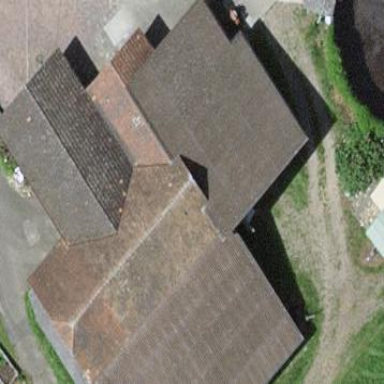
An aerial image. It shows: Rural barn.